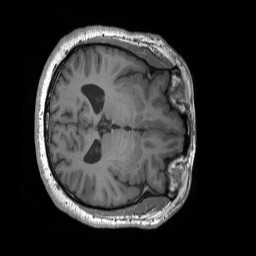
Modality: T1w
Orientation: axial
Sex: male
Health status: ill
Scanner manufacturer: siemens
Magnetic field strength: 3 T
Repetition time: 1.66 s
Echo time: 0.00254 s